Question: I would like to remove the 3d line between the columns when using Highcharts 3D Column chart. Setting lineWidth and minorGridLineWidth in both X and Y axis does not seem to help.

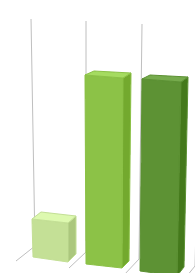
Answer: Solved setting gridLineWidth as zero <URL>.
'''
xAxis: {
gridLineWidth: 0,
},
'''